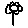
Label: flower